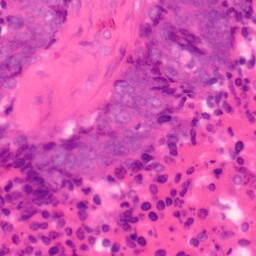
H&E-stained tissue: Colon